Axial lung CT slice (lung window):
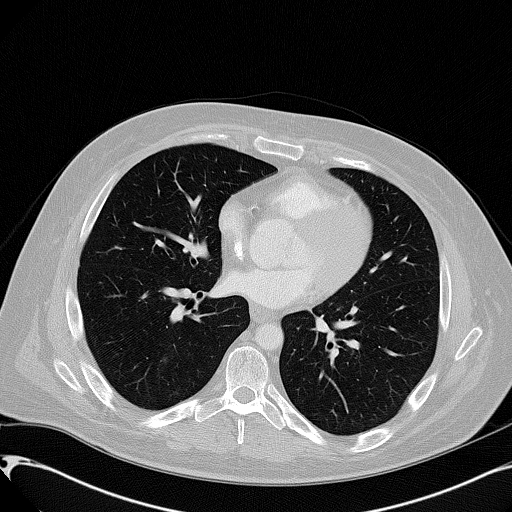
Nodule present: no